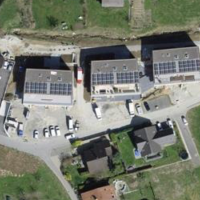
EUNIS habitat code: 55
Species observed at this site:
Podarcis muralis